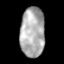
Tissue: lung
Cell type: Others
Senescence score: 0.1708
Nuclear area (px): 1193
Mean DAPI intensity: 173.343